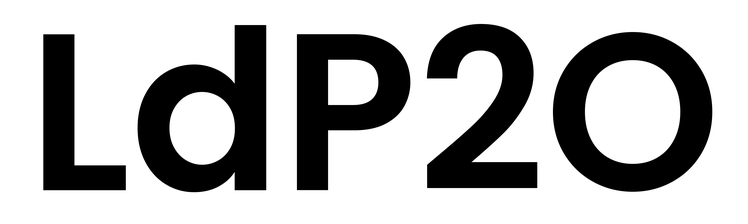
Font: Poppins-SemiBold